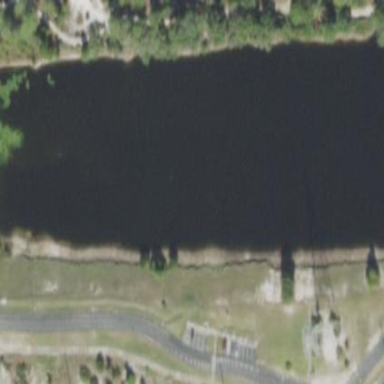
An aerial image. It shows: Retention pond filled with water.